Question: I have a gridview that is populated using a stored procedure within SQL Server 2012. I am using VS 2013 VB.net.
The following code runs on page load which creates the gridview using a class
'''
Dim mReport As New MorningReport
Dim mReports As New List(Of MorningReport)
mReports = mReport.morningReportGridview
GridMorningReport.DataSource = mReports
GridMorningReport.DataBind()
'''
In the aspx page I use template fields with 'AutoGenerateColumns="false"'
I have four columns and the last one has a few zeros in it (see below) and these values will always be zeros.

I want to replace the zeros with nothing so I tried to use the following which is triggered after the databind above.
'''
Public Sub removeZeros()
Dim row As GridViewRow
For Each row In GridMorningReport.Rows
If row.Cells(3).Text = "0" Then
row.Cells(3).Text = ""
End If
Next
End Sub
'''
This does nothing, however if I change the 0 to "" and the "" to "7" then all the cells change to 7
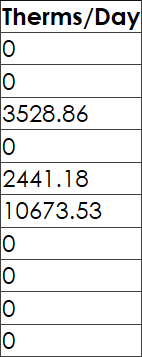
Answer: I have sorted it, had an epiphany!!
Inside each cell is a label so I used FindControl
'''
Public Sub removeZeros()
Dim row As GridViewRow
For Each row In GridMorningReport.Rows
If CType(row.Cells(3).FindControl("lblThermsday"), Label).Text = "0" Then
CType(row.Cells(3).FindControl("lblThermsday"), Label).Text = ""
End If
Next
End Sub
'''